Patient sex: M
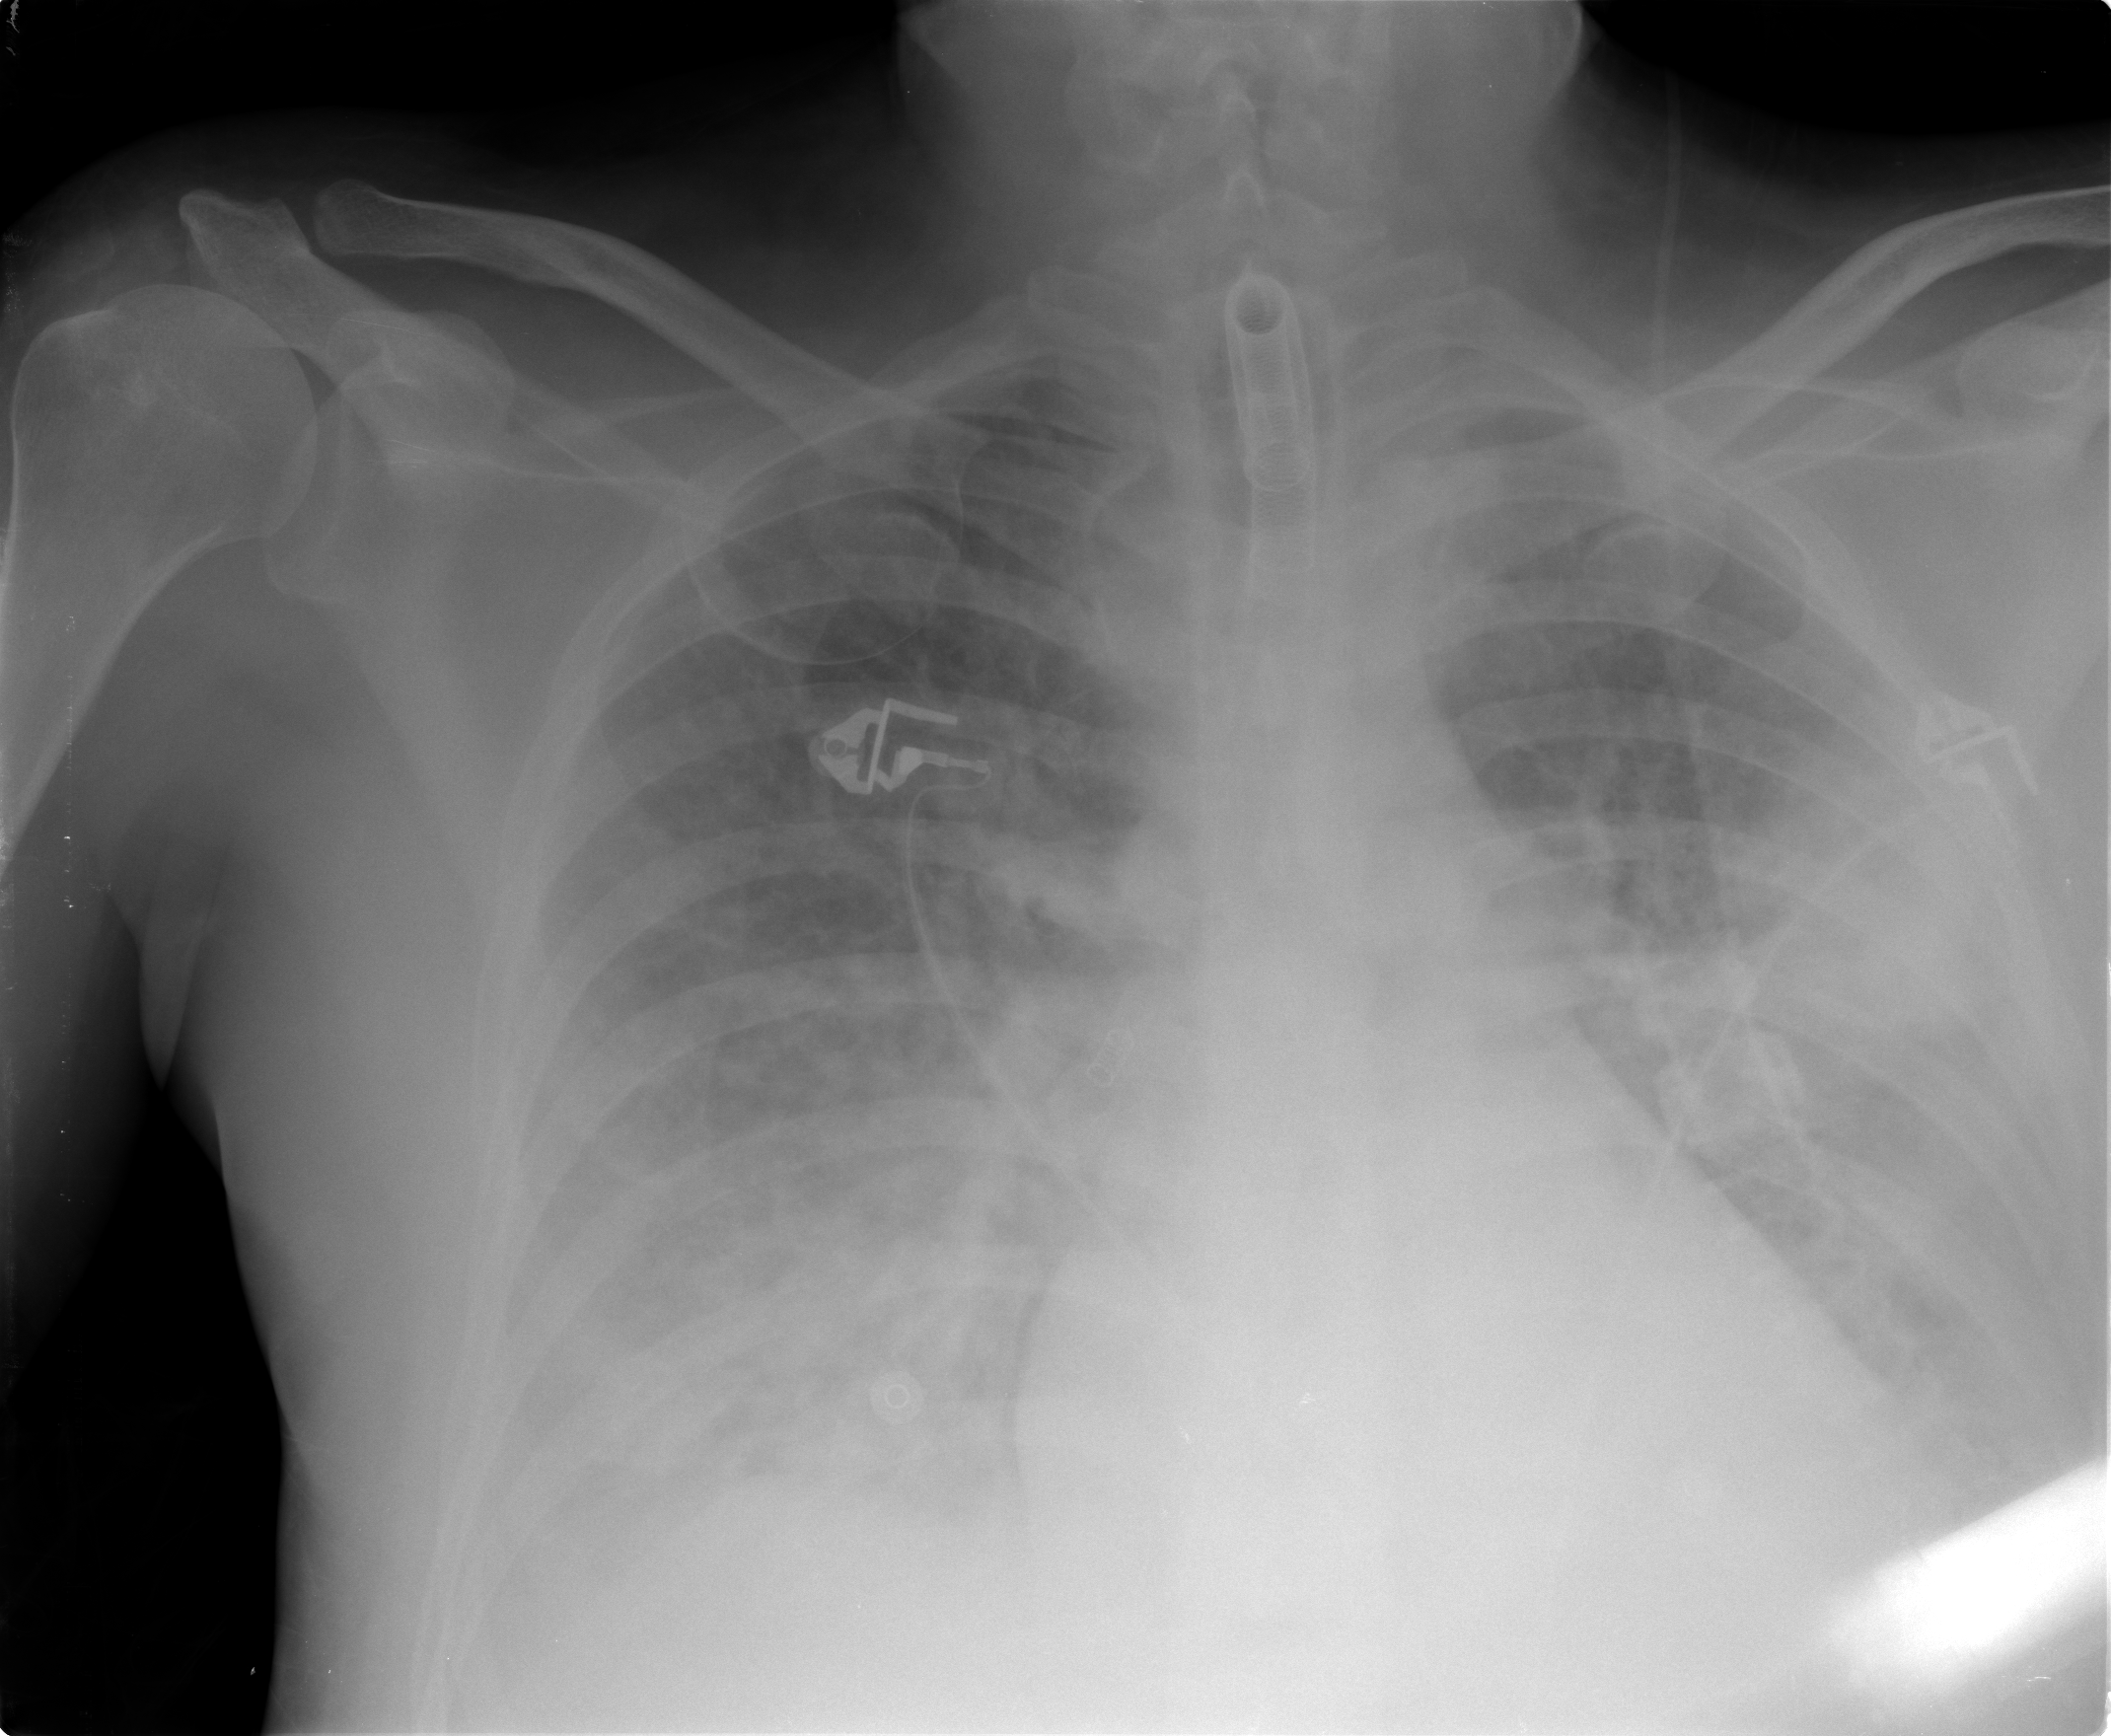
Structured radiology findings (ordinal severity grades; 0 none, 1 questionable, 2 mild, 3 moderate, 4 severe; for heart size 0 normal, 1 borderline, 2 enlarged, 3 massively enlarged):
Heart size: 2
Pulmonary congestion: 2
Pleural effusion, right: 2
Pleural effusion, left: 2
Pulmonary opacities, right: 3
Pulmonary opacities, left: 3
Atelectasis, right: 3
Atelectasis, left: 3